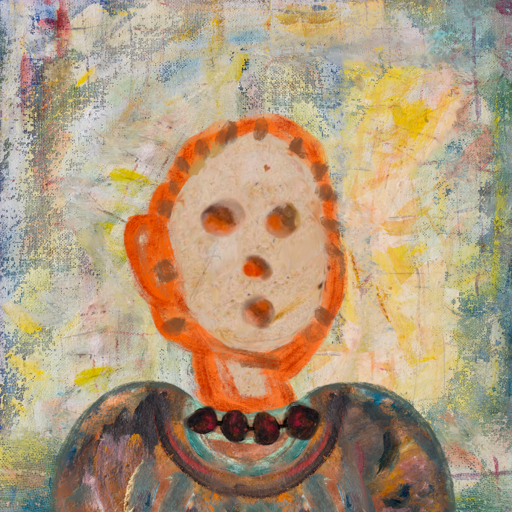
Background: Irani, Head And Neck Front: Rupkatha, Face Front: Rupkatha, Bust: Boggyland, Hair Front: Blank, Head Accessory: Blank, Second Necklace: Blank, Necklace: Mosgoul, Baby: Blank